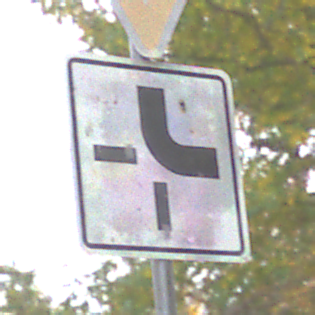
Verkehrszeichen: VerlaufVorfahrtsstrasse4
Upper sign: VorfahrtGewaehren
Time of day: Midday
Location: Outdoor (Nature)
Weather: Overcast
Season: Autumn
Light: Natural